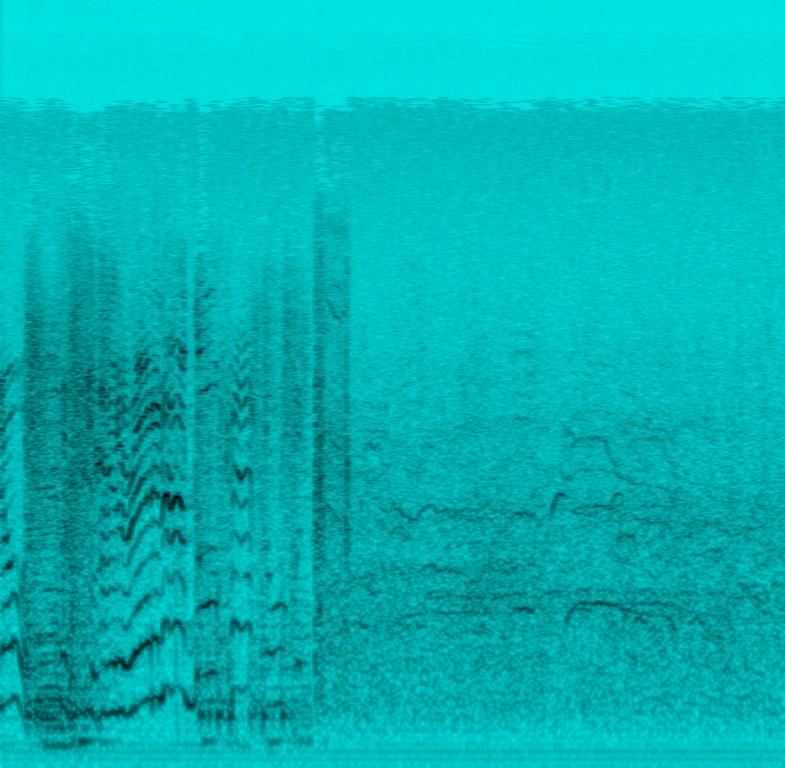
The low quality recording features a rock song sung by passionate male vocalists, after which there are camera shuttering and crowd yelling sound effects. The recording is in mono and overall it sounds distorted, crushed, noisy and vintage.